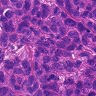
Metastatic tissue present: yes